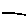
Label: line